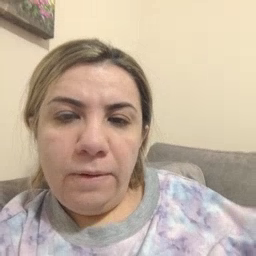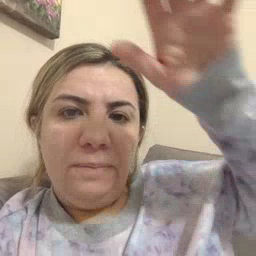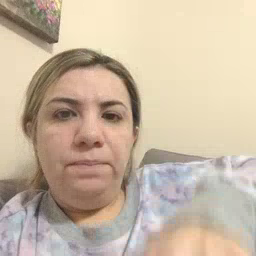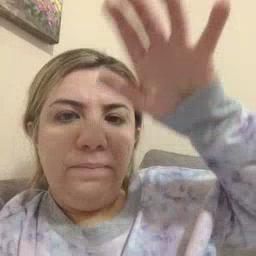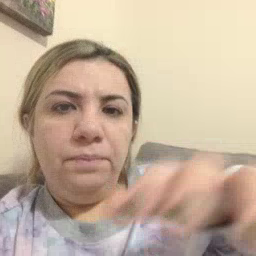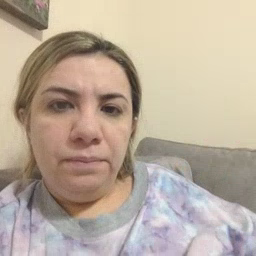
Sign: alligator